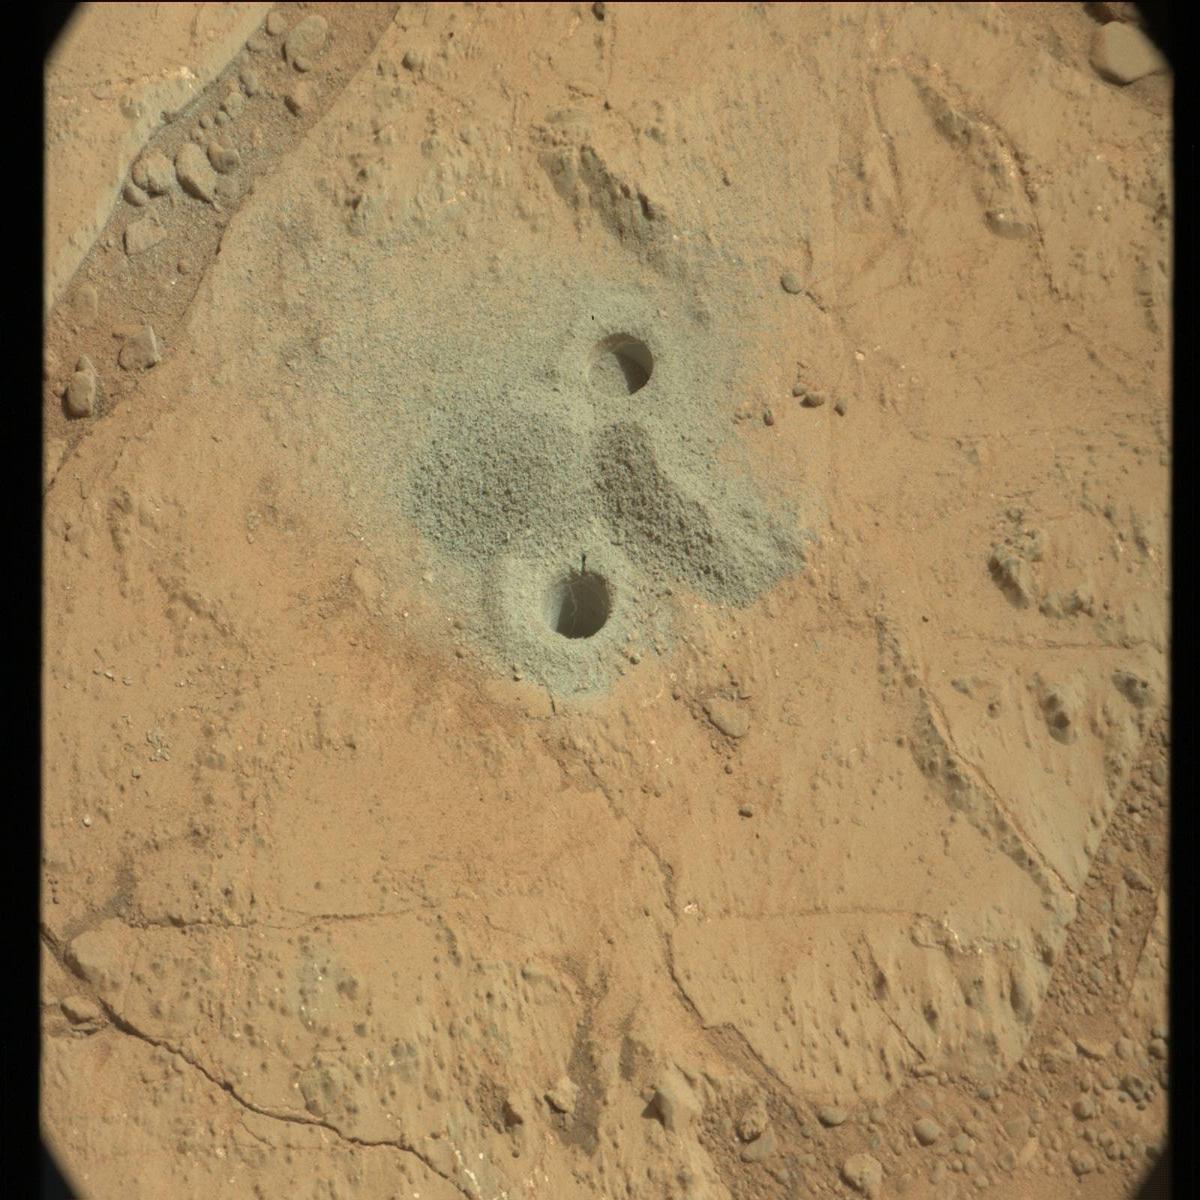
Terrain classes present: Bedrock, Hole, Rock, Sand / Soil